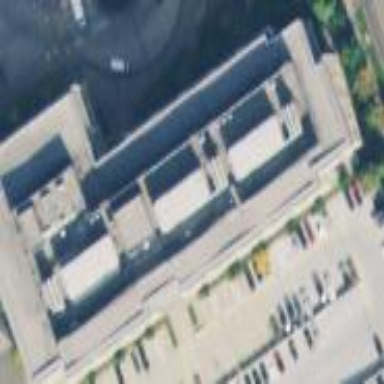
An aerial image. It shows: Office building.